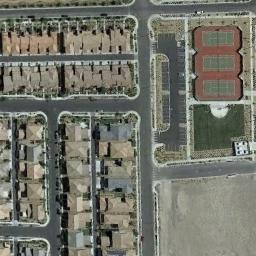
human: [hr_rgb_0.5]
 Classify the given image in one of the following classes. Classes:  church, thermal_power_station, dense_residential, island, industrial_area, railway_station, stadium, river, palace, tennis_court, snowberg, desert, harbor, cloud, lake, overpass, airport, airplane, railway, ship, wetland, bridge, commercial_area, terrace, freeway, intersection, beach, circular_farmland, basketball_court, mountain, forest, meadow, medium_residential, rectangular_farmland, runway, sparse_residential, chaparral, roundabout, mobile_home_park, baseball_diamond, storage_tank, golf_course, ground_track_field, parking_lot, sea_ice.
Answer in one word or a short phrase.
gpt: tennis_court